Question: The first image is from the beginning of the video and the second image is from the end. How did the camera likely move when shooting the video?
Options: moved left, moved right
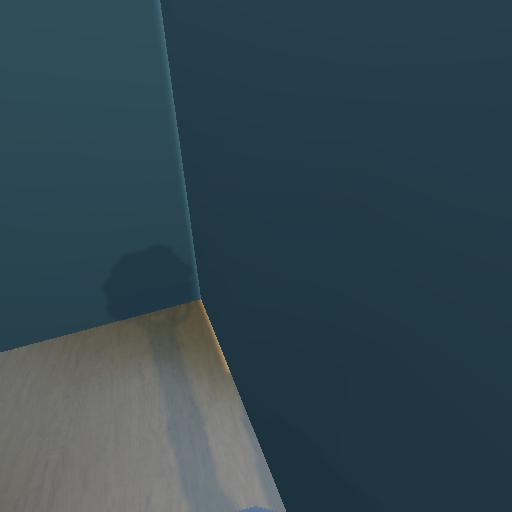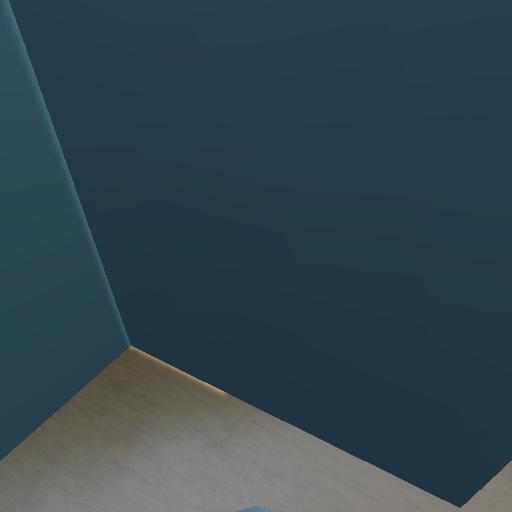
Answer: moved left